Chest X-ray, AP view. Patient: 28 years old, sex M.
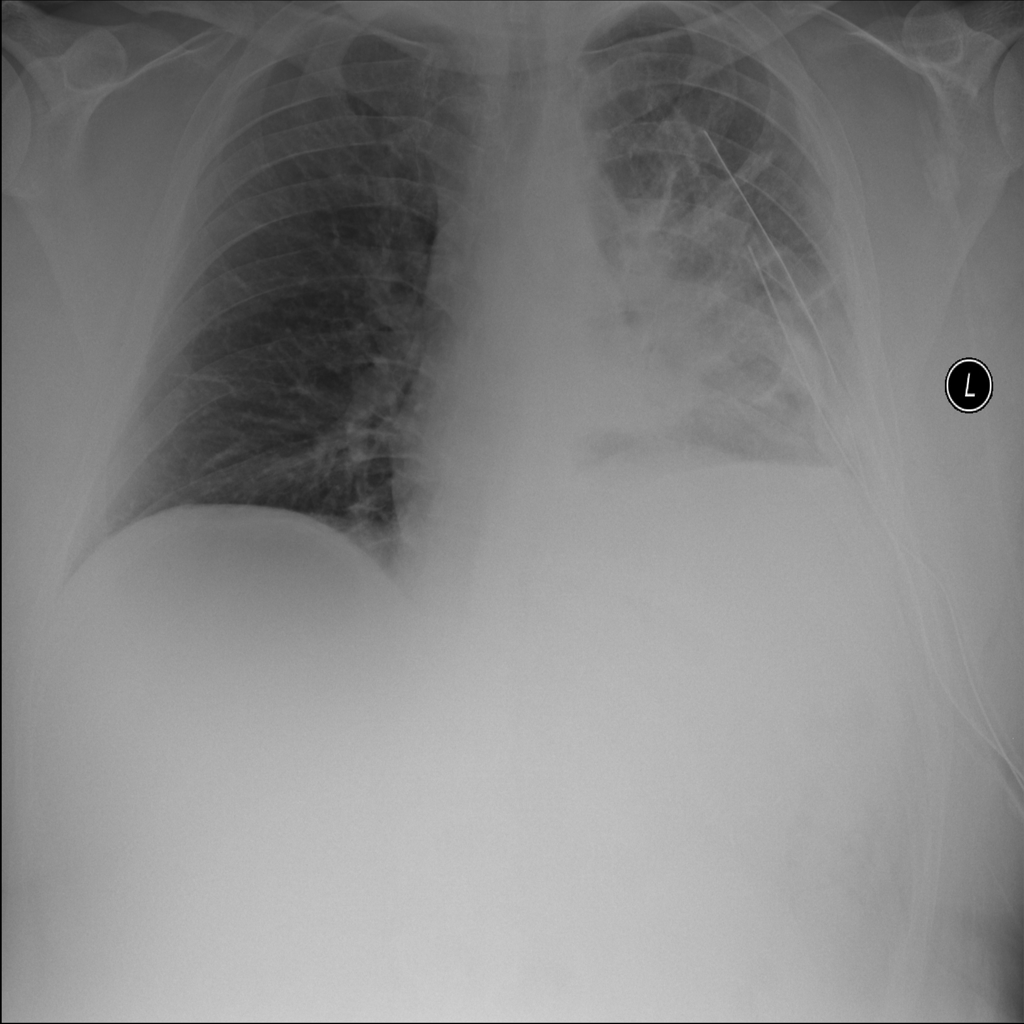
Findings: Infiltration, Pneumothorax